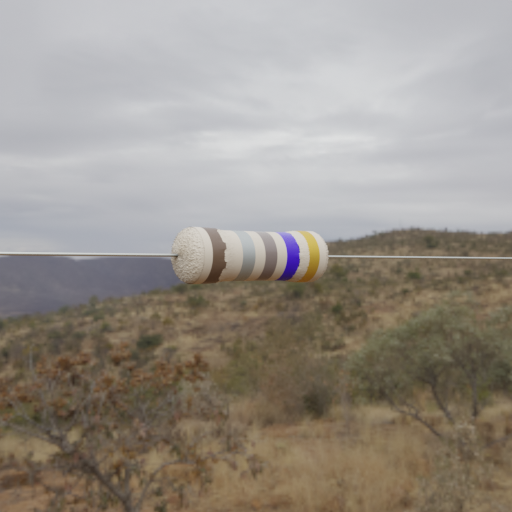
Resistor colour bands (in order): brown, silver, gray, blue, gold